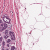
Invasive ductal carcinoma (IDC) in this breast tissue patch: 0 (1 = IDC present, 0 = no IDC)